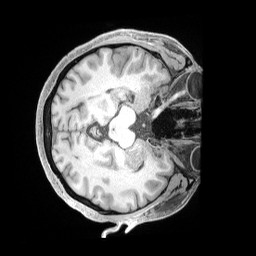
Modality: T1w
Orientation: axial
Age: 42
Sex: male
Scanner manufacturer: siemens
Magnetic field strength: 3 T
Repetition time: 2 s
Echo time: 0.00211 s